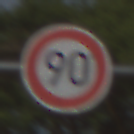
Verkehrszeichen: Geschwindigkeit90
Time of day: MorningAfternoon
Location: Outdoor (Nature)
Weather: PartlyCloudy
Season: NotSpecified
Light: Natural